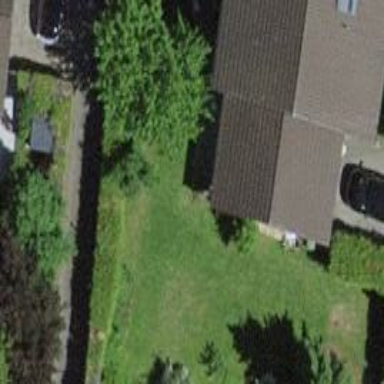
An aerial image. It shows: Simple house.